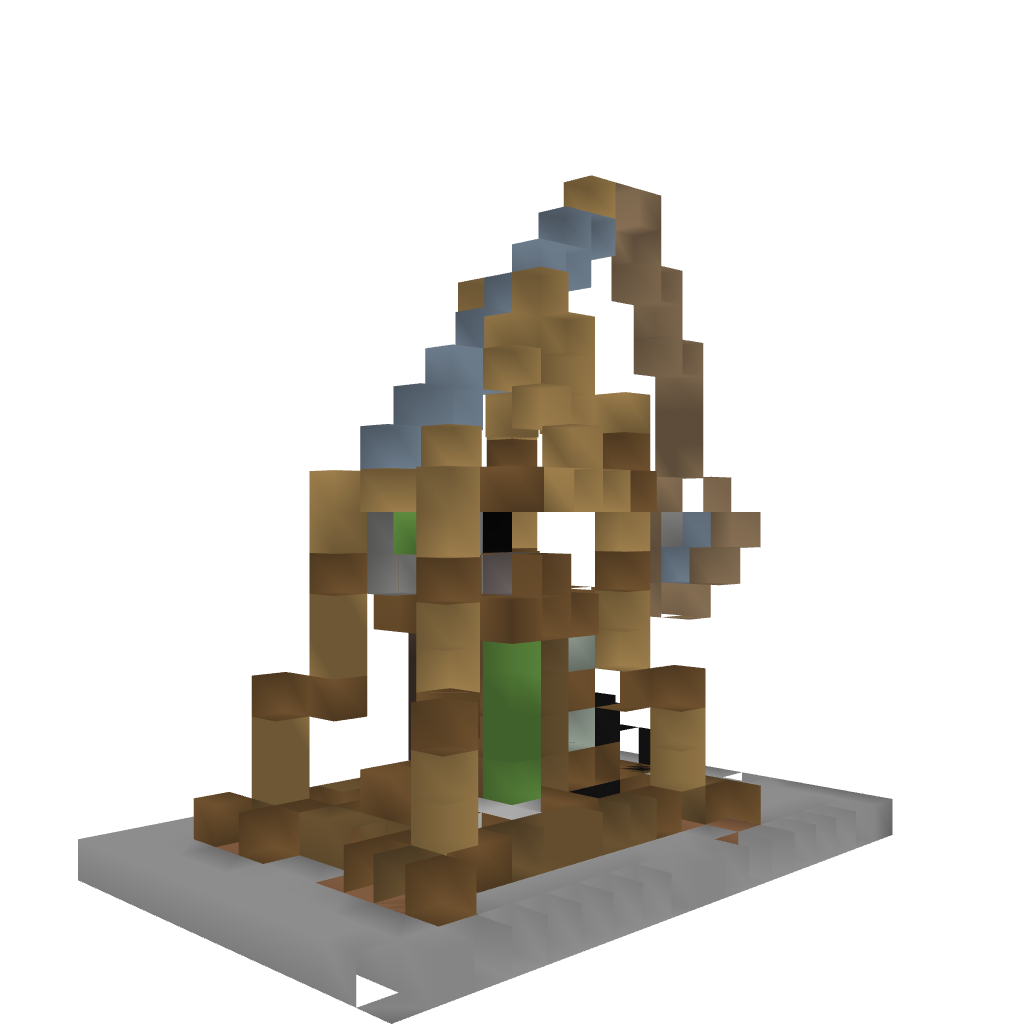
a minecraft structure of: Medieval Trebuchet v1.0